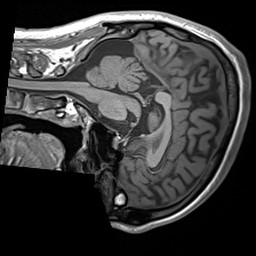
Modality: T1w
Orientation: sagittal
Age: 25
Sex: male
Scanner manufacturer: siemens
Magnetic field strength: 3 T
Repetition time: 1.6 s
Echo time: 0.00238 s